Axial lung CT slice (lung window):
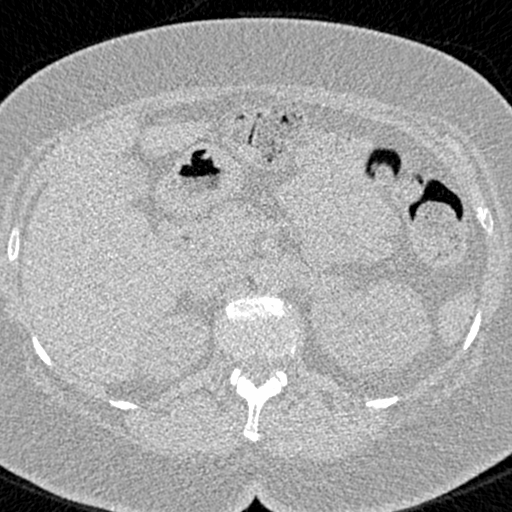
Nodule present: no